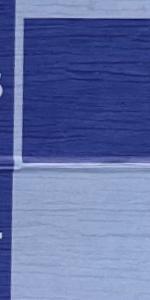
Label: Empty